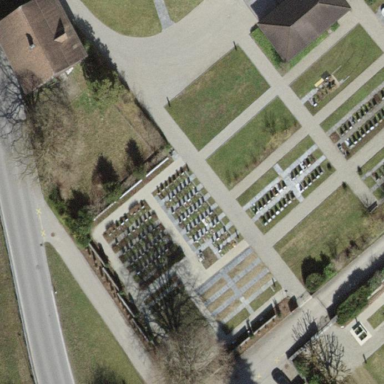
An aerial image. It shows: Cemetery.